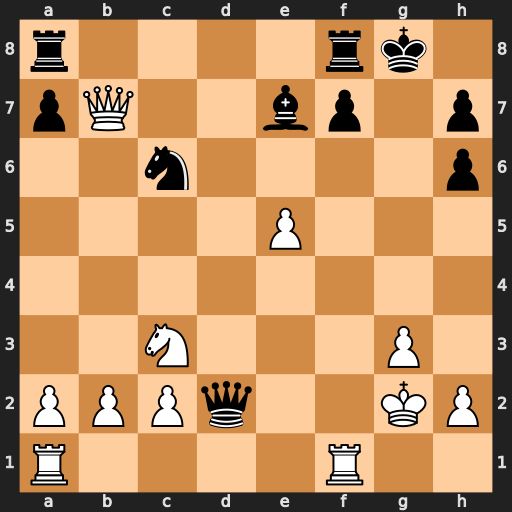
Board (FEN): r4rk1/pQ2bp1p/2n4p/4P3/8/2N3P1/PPPq2KP/R4R2
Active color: w
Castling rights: -
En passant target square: -
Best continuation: Rf2 Qe3 Qxc6